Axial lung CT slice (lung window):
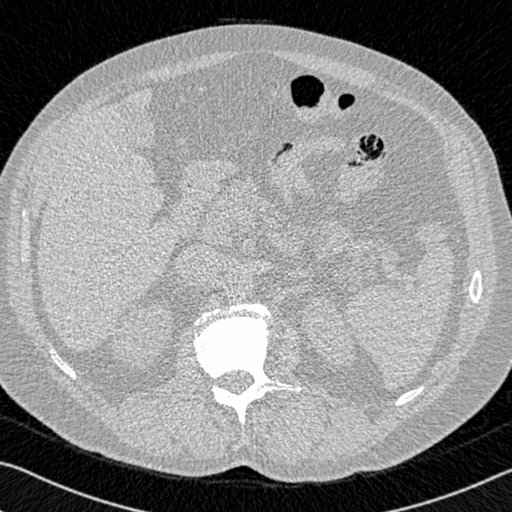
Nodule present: no